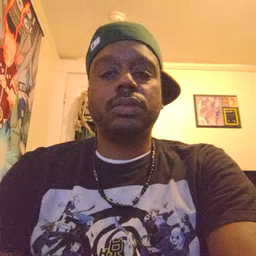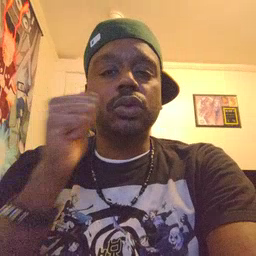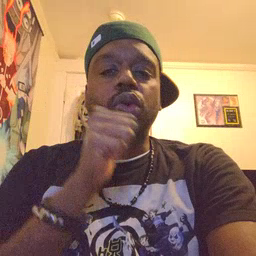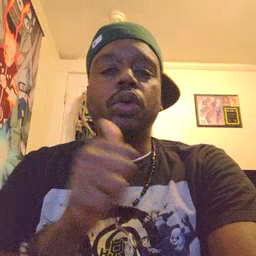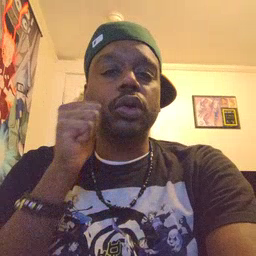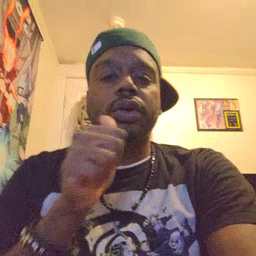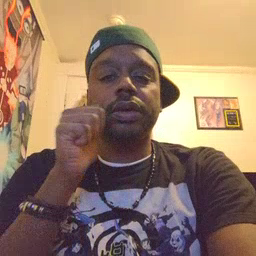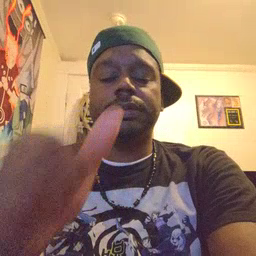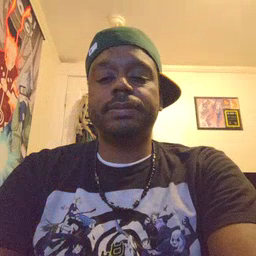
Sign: girl